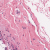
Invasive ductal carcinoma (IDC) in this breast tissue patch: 0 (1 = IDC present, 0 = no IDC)